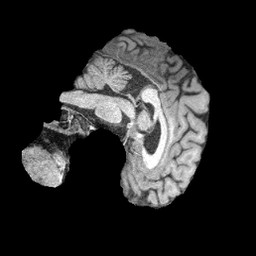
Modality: T1w
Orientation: sagittal
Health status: healthy